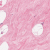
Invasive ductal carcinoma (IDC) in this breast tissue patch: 0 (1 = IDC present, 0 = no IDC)